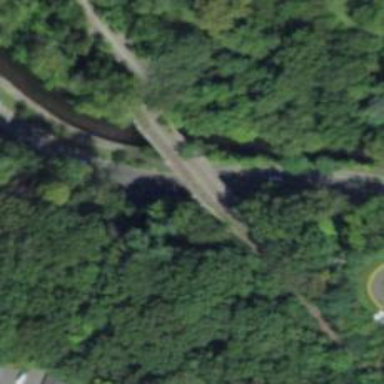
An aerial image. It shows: Disused railway bridge.